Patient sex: M
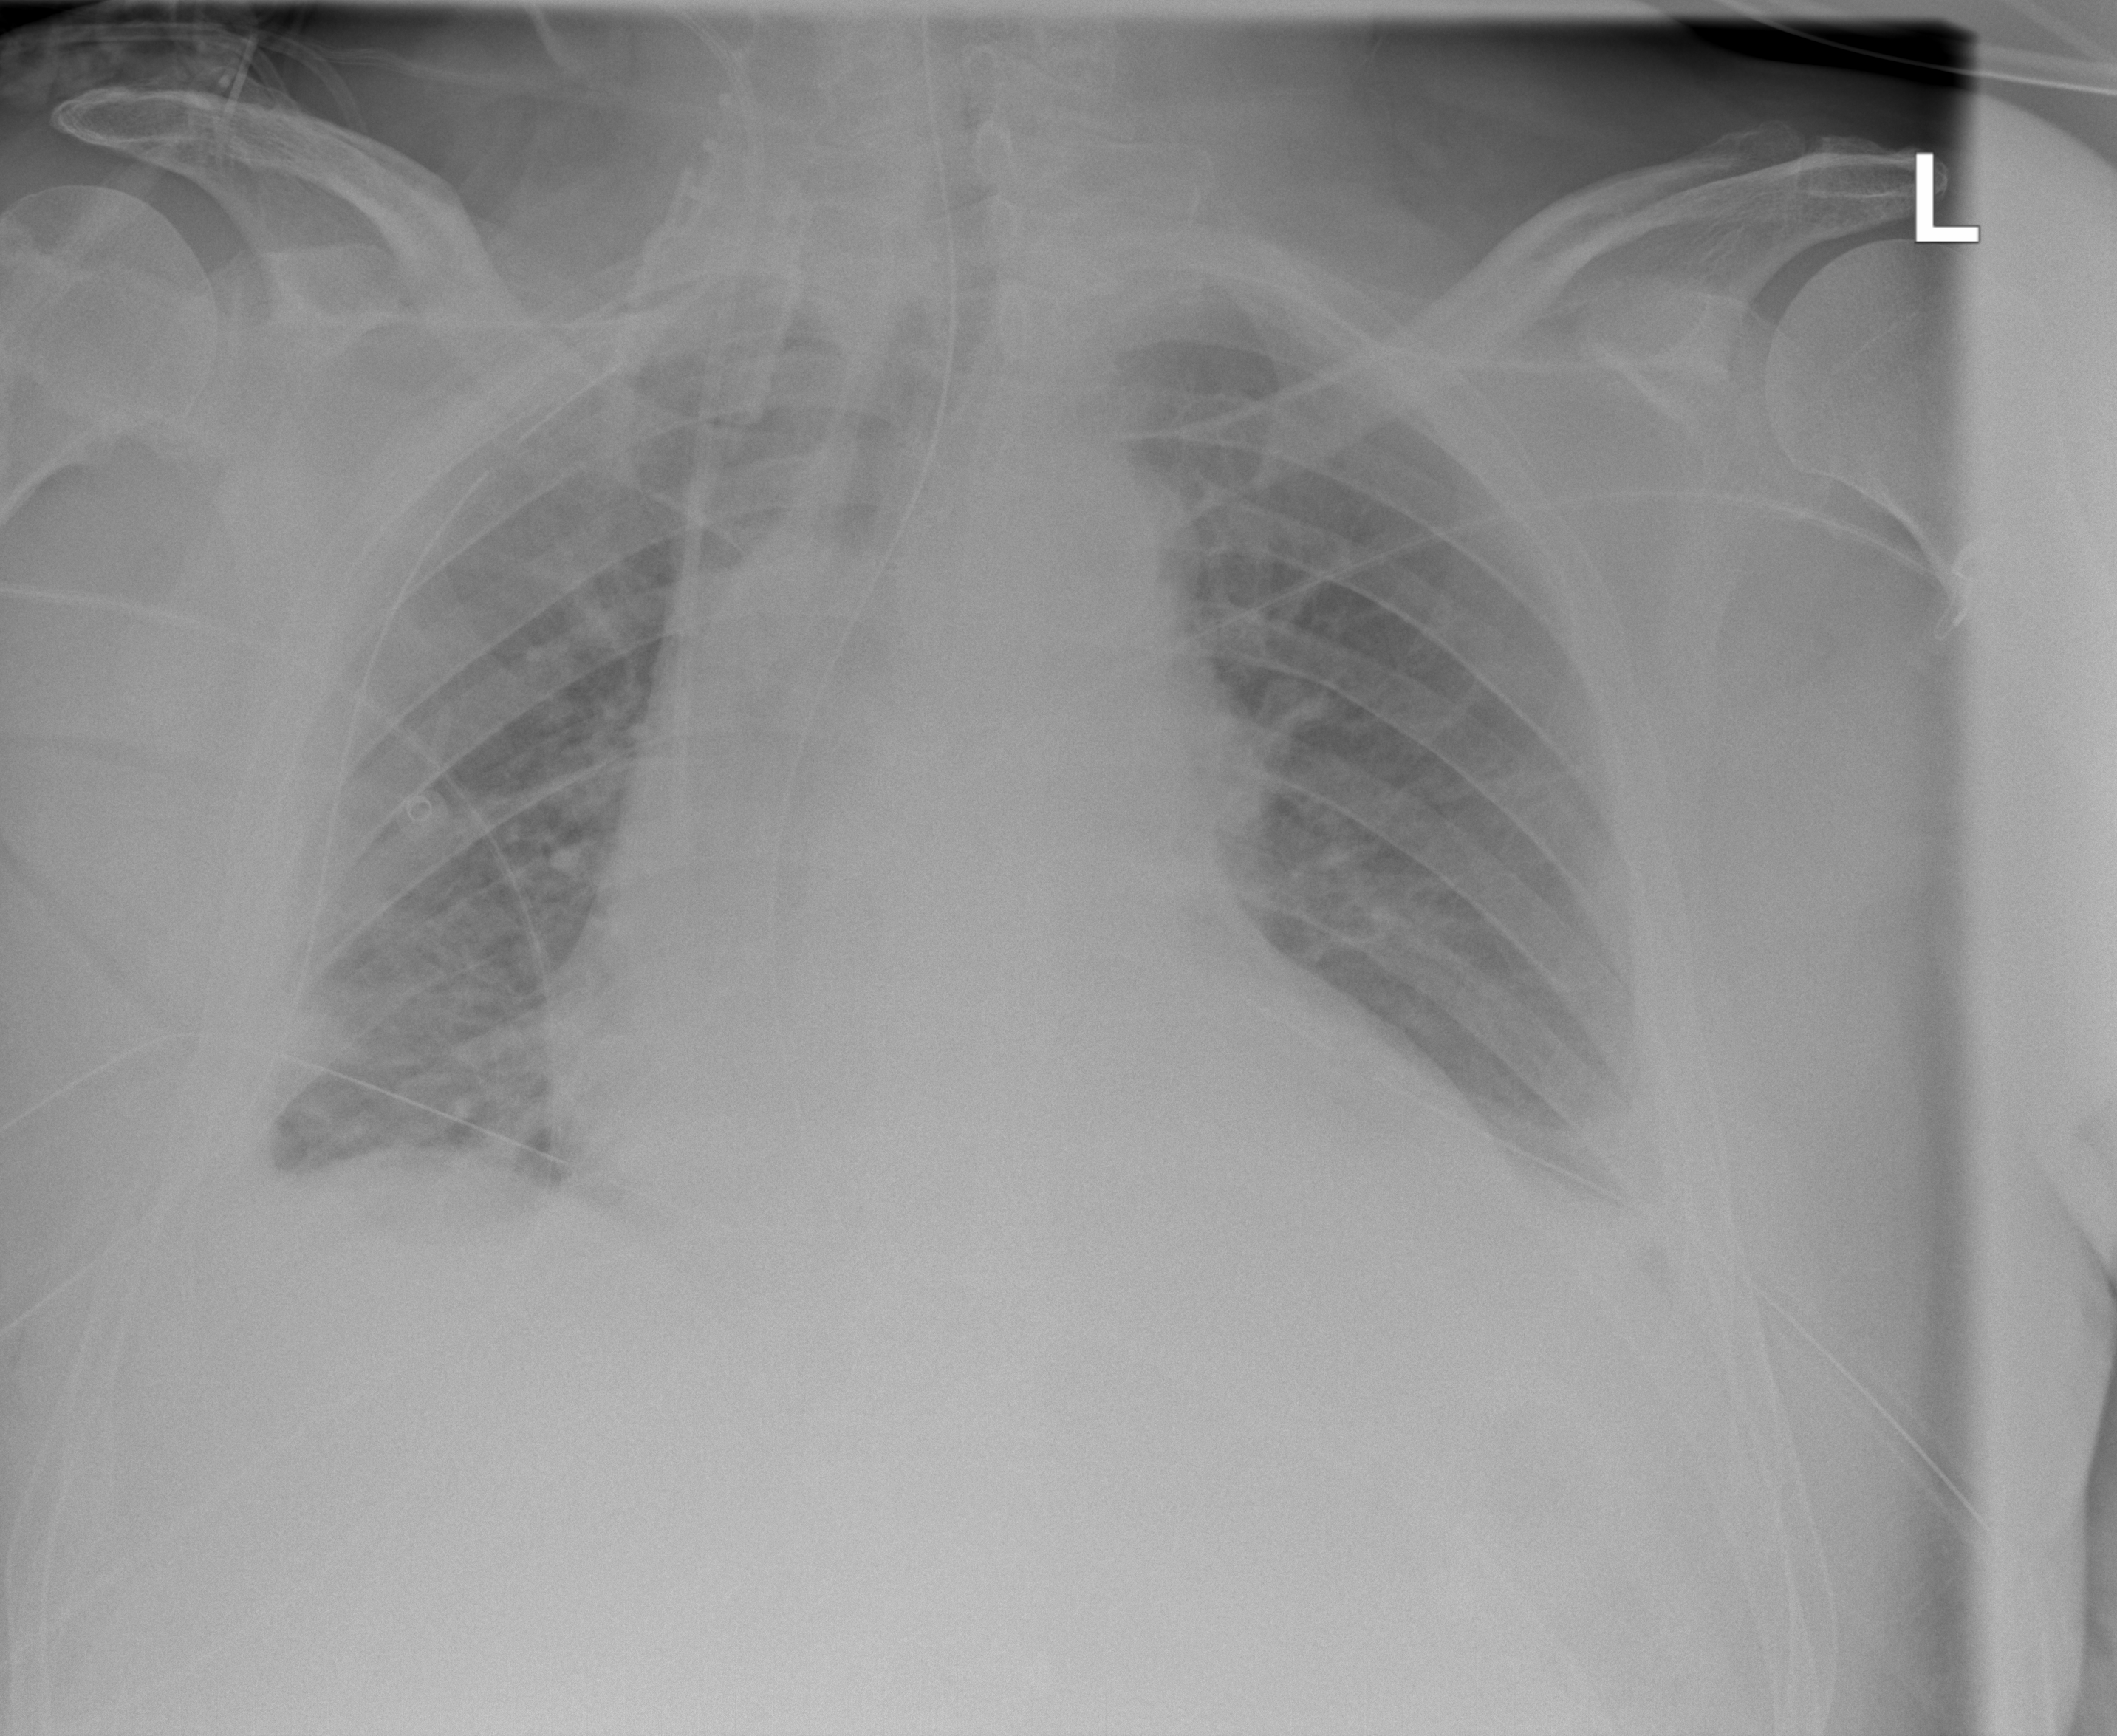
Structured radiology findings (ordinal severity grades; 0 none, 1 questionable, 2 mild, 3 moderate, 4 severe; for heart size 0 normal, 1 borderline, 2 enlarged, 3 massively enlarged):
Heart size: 2
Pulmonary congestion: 3
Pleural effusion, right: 2
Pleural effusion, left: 2
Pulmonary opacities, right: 2
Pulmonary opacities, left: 2
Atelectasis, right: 2
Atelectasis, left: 2